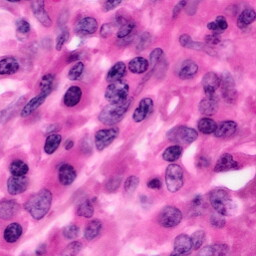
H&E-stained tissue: Pancreatic